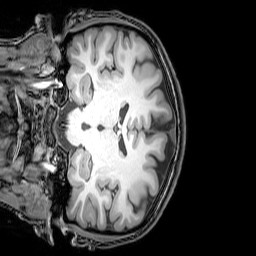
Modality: T1w
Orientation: coronal
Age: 21
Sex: female
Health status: healthy
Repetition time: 0.081 s
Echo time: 0.037 s